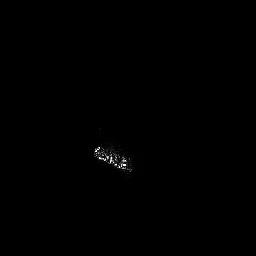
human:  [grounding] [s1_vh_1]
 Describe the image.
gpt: In the satellite image, there is  <ref>1 medium ship </ref> <box>[[34, 55, 51, 67, 0]]</box> located at center.